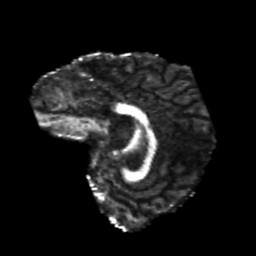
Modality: FA
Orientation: sagittal
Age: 21
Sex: female
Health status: healthy
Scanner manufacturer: philips
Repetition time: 7.391 s
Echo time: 0.08599 s